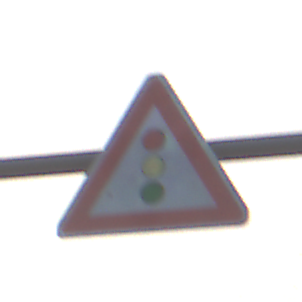
Verkehrszeichen: Lichtzeichenanlage
Umgebung: Outdoor, Nature
Tageszeit: SunriseSunset
Wetter: Clear
Licht: Natural
Jahreszeit: NotSpecified
Kontrast: LowContrast